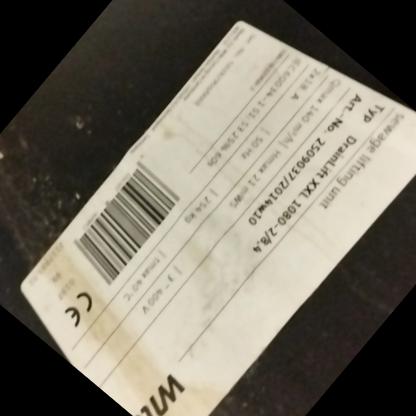
Klasa: tabliczka-znamionowa